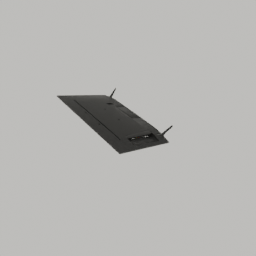
Label: electronics